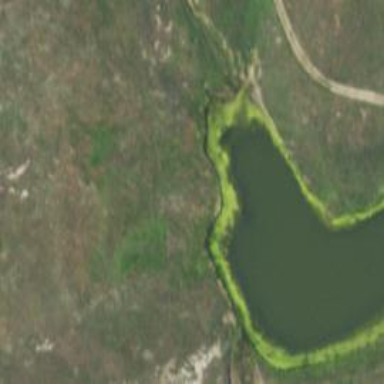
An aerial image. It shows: Reservoir area.